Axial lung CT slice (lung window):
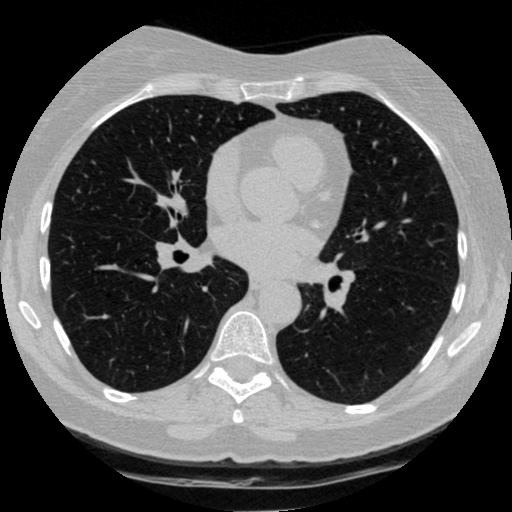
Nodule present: no